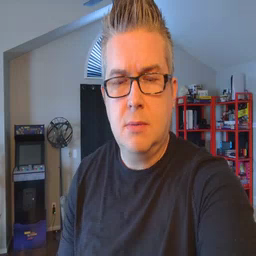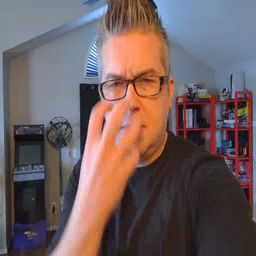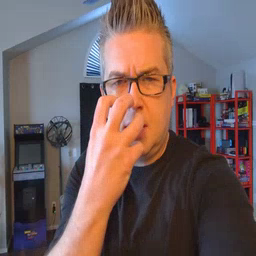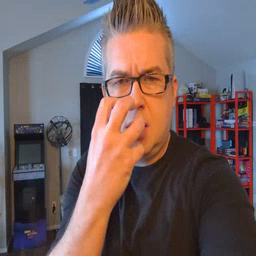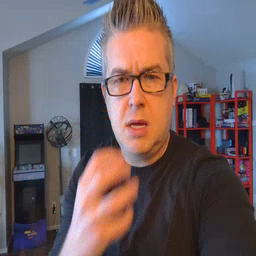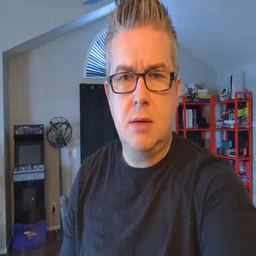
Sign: mad